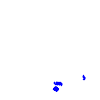
Particle: electron